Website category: university
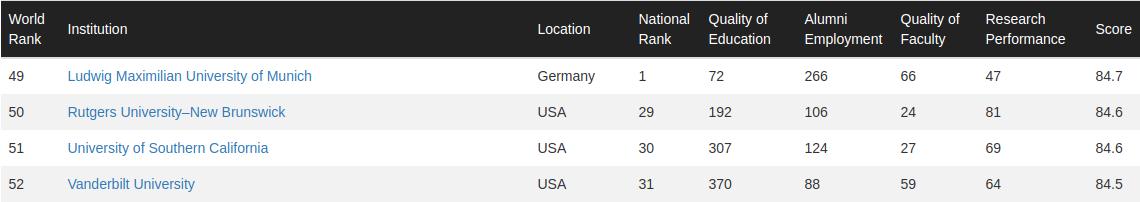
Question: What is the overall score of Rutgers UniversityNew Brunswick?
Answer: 84.6

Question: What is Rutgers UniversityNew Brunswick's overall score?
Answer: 84.6

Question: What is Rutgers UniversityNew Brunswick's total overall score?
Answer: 84.6

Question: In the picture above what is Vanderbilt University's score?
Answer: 84.5

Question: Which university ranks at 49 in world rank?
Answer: Ludwig Maximilian University of Munich

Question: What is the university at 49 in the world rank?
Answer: Ludwig Maximilian University of Munich

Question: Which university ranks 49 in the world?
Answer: Ludwig Maximilian University of Munich

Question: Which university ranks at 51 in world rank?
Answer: University of Southern California

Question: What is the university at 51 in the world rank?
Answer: University of Southern California

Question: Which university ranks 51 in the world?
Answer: University of Southern California

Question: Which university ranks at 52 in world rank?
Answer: Vanderbilt University

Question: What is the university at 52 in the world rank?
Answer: Vanderbilt University

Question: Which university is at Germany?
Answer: Ludwig Maximilian University of Munich

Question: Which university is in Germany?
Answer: Ludwig Maximilian University of Munich

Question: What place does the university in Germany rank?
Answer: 49

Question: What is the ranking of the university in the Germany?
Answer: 49

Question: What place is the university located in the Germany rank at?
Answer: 49

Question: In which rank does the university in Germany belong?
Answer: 49

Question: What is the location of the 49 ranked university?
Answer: Germany

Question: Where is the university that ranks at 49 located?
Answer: Germany

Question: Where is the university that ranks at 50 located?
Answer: USA

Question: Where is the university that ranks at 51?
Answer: USA

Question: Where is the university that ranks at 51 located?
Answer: USA

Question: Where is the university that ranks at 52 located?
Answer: USA

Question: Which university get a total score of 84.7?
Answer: Ludwig Maximilian University of Munich

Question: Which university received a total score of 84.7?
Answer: Ludwig Maximilian University of Munich

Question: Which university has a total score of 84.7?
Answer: Ludwig Maximilian University of Munich

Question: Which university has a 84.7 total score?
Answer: Ludwig Maximilian University of Munich

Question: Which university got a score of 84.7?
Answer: Ludwig Maximilian University of Munich

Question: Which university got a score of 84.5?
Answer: Vanderbilt University